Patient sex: M
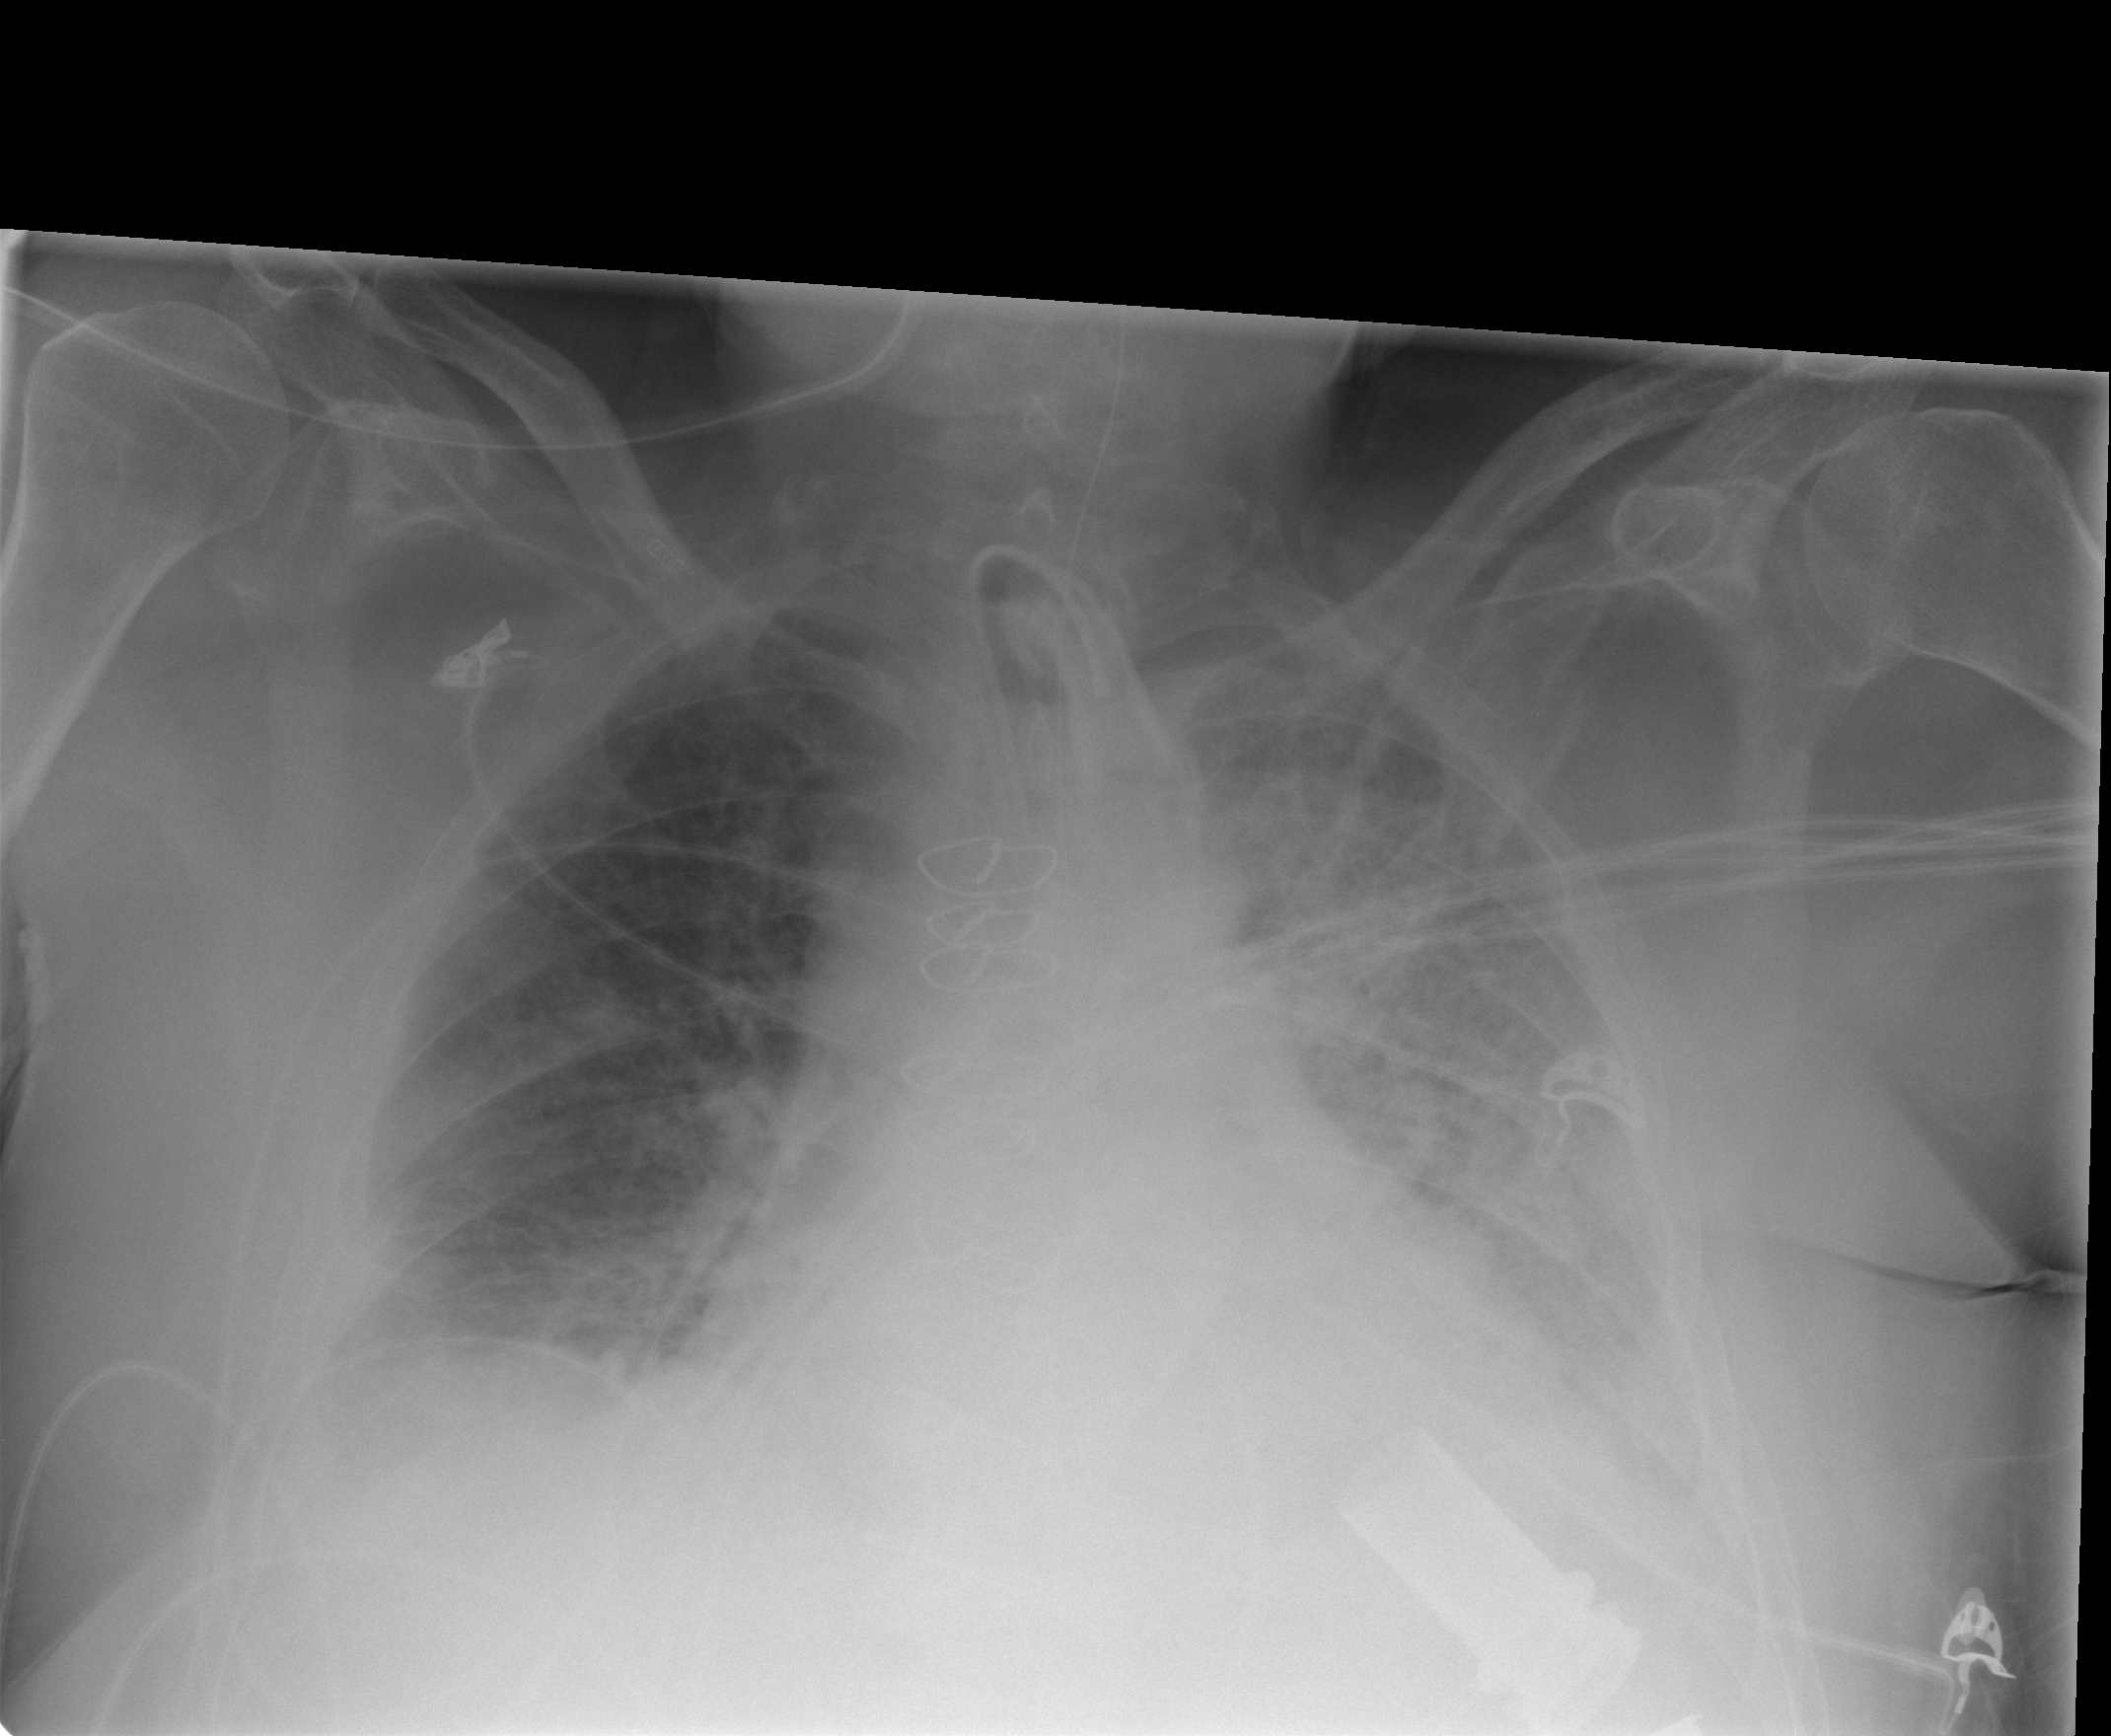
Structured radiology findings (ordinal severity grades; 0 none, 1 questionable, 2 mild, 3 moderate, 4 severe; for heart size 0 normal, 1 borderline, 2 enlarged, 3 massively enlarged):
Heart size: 2
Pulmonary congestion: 3
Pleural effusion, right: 2
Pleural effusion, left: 2
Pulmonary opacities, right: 2
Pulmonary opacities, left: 3
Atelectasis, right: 2
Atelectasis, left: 2